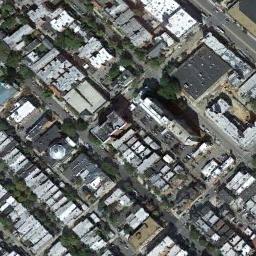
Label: commercial_area